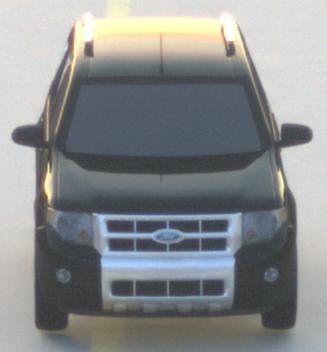
Make: Ford
Model: Escape Hybrid
Detailed model: -
Model produced from: 2004
Model produced until: 2012
Doors: 5
Color: black
Road condition: dry road
Daytime: dawn
Contrast: medium contrast